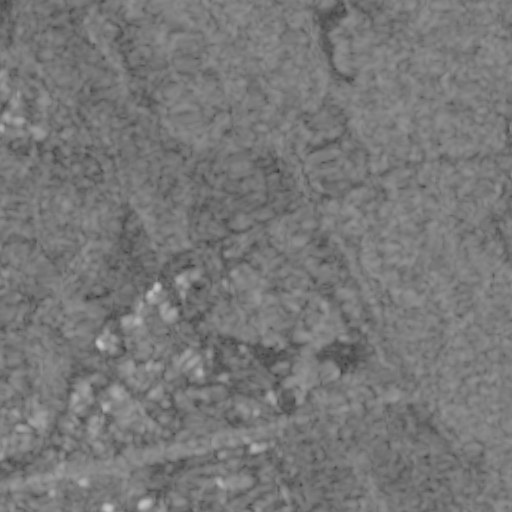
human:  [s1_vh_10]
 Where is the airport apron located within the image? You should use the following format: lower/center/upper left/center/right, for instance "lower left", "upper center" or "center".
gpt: The airport apron is located in the upper left of the image.
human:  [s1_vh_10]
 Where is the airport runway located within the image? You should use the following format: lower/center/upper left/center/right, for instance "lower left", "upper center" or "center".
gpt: The airport runway is located in the upper left of the image.
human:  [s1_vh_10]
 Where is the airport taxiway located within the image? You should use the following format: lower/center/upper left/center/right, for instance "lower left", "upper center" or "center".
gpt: The airport taxiway is located in the upper left of the image.
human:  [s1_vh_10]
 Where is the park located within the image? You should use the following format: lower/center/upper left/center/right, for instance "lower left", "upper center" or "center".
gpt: The park is located in the lower left of the image.
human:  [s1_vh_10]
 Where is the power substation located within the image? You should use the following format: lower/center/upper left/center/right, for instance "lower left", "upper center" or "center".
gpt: The power substation is located in the lower right of the image.
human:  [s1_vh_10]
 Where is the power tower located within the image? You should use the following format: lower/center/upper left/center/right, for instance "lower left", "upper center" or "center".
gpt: There is no power tower in the image.

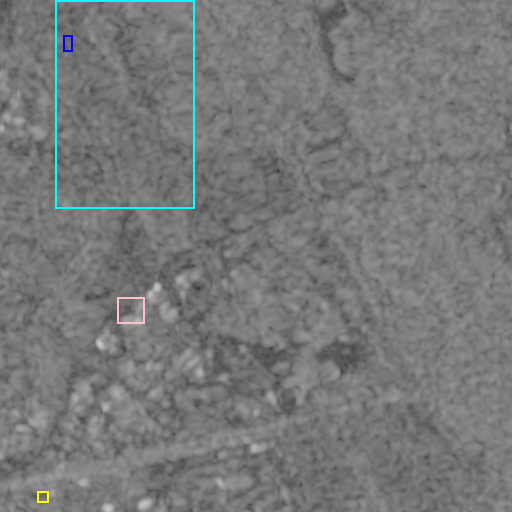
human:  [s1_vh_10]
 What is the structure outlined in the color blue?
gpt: The structure outlined in blue is an airport apron.
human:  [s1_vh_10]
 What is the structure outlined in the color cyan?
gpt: The structure outlined in cyan is a crop field.
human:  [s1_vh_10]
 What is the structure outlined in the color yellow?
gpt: The structure outlined in yellow is a park.
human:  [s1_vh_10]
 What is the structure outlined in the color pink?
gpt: The structure outlined in pink is a parking lot.
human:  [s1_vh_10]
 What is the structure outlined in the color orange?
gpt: There is no orange outline.